Field crop: maize
Growth stage: 2
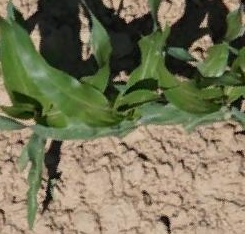
Species: maize